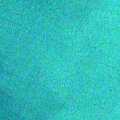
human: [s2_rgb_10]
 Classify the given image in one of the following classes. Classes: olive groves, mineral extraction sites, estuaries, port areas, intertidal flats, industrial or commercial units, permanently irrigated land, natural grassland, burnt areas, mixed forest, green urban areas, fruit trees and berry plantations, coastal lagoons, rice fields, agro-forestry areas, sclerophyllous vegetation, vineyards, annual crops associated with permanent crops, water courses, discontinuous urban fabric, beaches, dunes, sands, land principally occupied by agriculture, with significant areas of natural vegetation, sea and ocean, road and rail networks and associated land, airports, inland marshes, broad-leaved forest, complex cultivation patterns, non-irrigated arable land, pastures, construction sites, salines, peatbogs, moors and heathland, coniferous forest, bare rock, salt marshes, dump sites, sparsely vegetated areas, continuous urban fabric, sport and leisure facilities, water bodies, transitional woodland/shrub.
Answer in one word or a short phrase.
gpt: sea and ocean